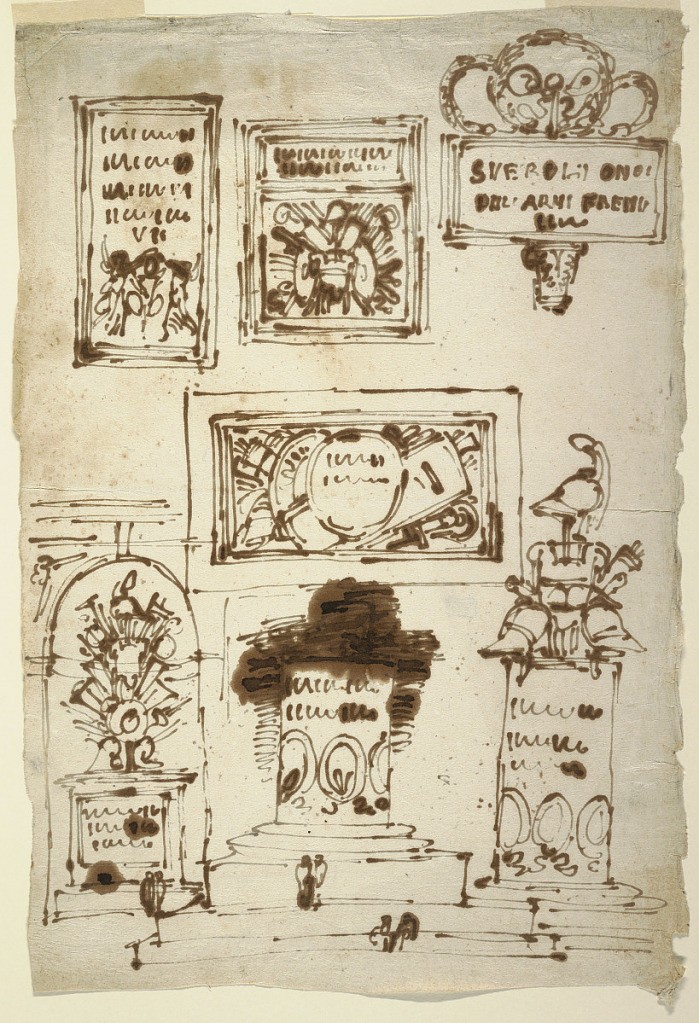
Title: Memorial Tablets for Severoli Family, Faenza
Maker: Felice Giani, Italian, 1758–1823
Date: ca. 1811
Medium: Pen and dark brown ink on light brown laid paper
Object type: Drawing
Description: Top row: Oblong tablet with illegible inscription over two genii. Oblong tablet with two sections; top section: inscription; bottom section, panoply. Tablet with bracket, topped by wreath and contains inscription: SVERLO ONOR / DAL ' ARMI FAEN.  Center: horizontally oblong tablet with trophy of arms. Bottom row: panoply on pedestal in niche. Part of column, enormous scale; it shows indistinct inscription over row of wreaths. Panoply upon similar column.